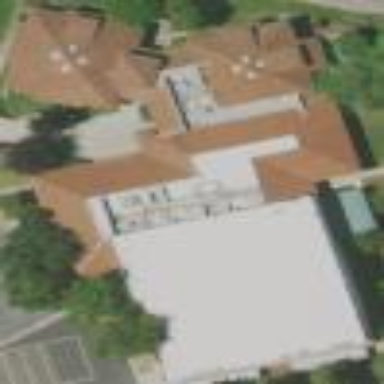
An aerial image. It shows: Community centre building.